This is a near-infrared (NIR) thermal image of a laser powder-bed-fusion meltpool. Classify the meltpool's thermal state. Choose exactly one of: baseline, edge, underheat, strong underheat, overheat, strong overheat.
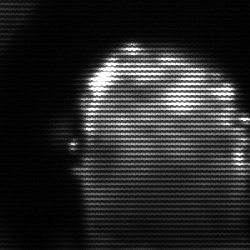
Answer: baseline